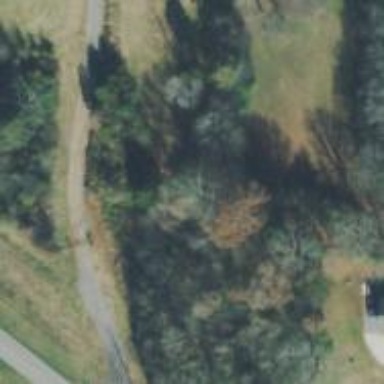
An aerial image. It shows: Disc golf tee area.